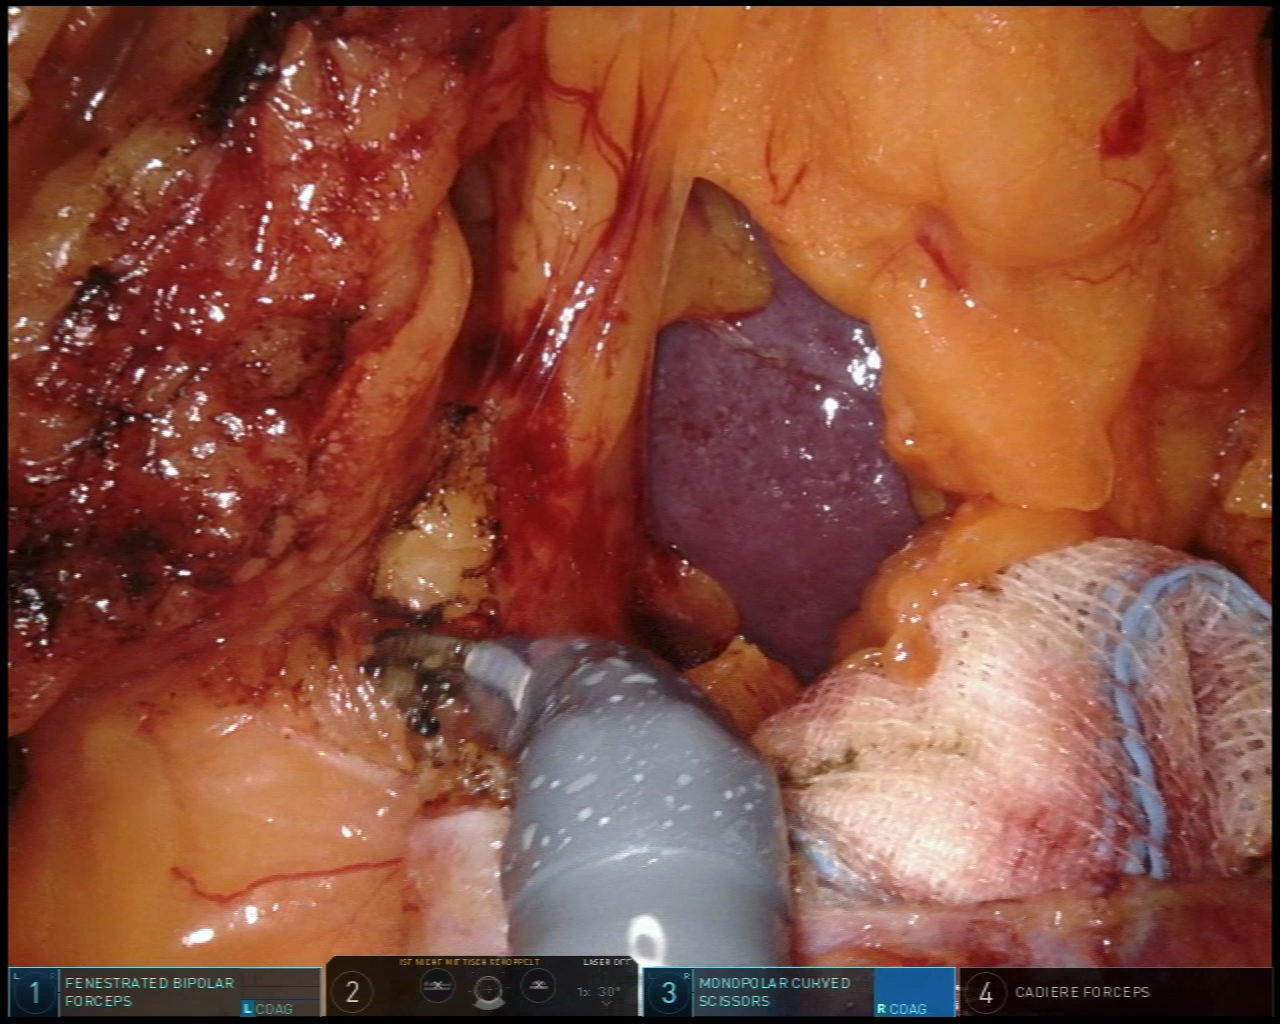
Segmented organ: spleen
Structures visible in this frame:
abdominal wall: no
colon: no
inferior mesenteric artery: no
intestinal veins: no
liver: no
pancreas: no
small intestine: no
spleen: yes
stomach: no
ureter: no
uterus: no
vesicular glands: no